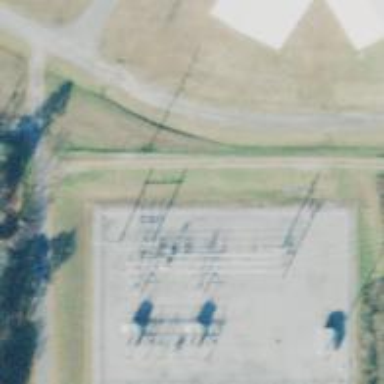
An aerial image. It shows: Power pole.